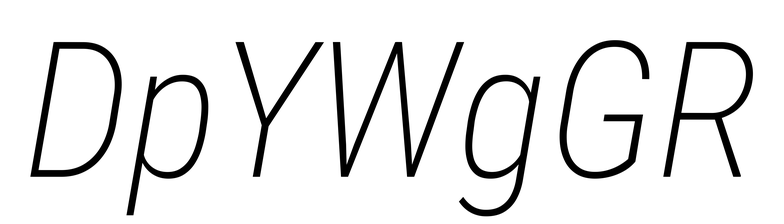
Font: Roboto-Italic_Condensed_ExtraLight_Italic